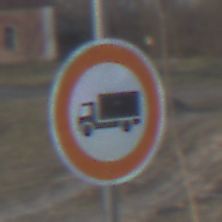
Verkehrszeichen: VerbotFuerKraftfahrzeugeUeberDreiKommaFuenfTonnen
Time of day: SunriseSunset
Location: Outdoor (Suburban)
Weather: PartlyCloudy
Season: Winter
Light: Natural